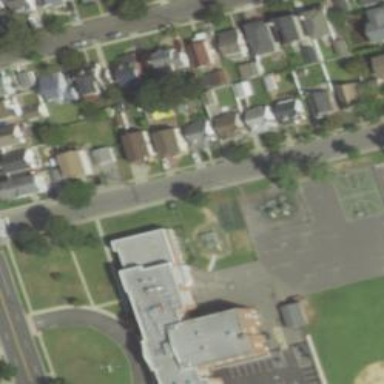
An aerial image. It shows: Schoolyard designated as leisure land.